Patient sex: M
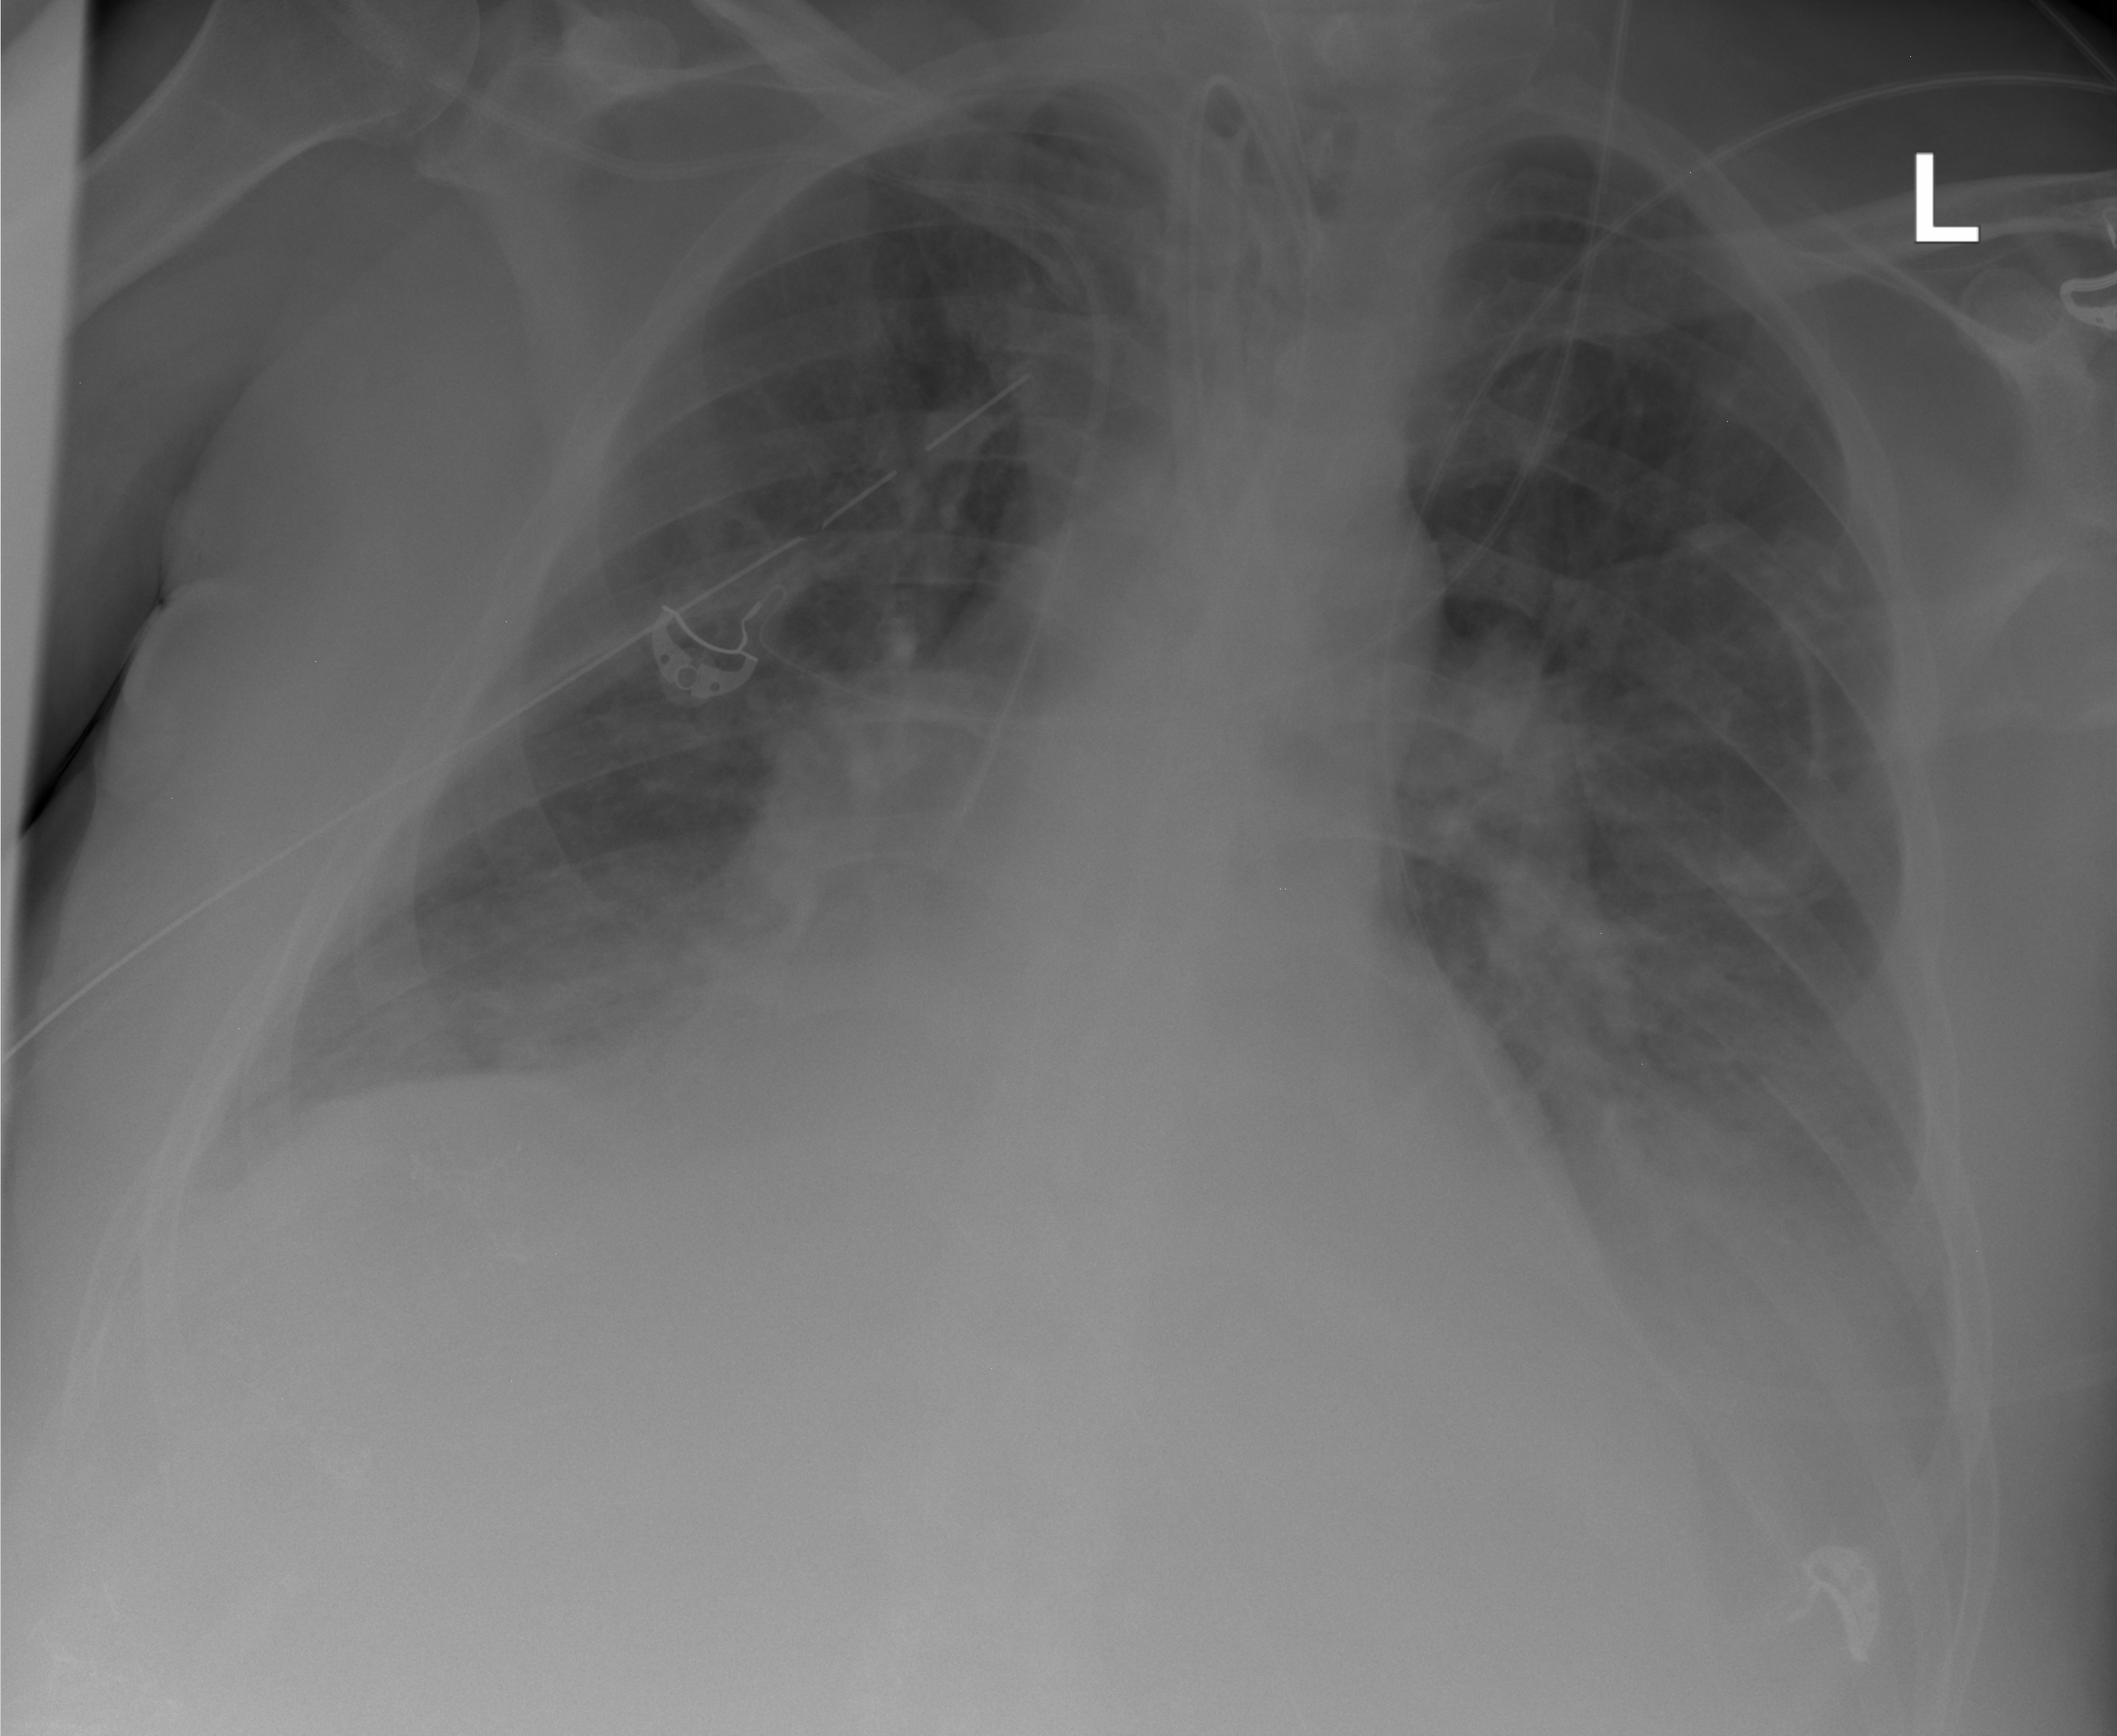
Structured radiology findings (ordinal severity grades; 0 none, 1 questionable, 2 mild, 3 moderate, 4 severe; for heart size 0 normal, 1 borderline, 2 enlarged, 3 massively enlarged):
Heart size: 1
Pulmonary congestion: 0
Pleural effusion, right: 2
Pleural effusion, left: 2
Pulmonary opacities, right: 2
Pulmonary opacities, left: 1
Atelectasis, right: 3
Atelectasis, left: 2